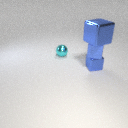
small blue metal cube below small blue rubber cube